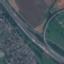
Land use / land cover class: Highway